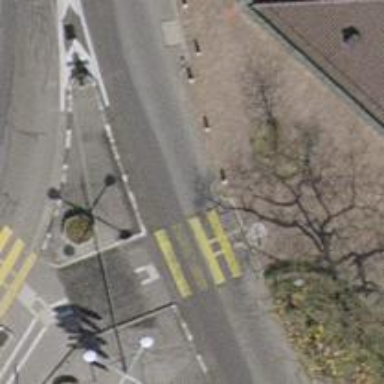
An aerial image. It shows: Asphalt road with primary link designation. There is sidewalk on the left.